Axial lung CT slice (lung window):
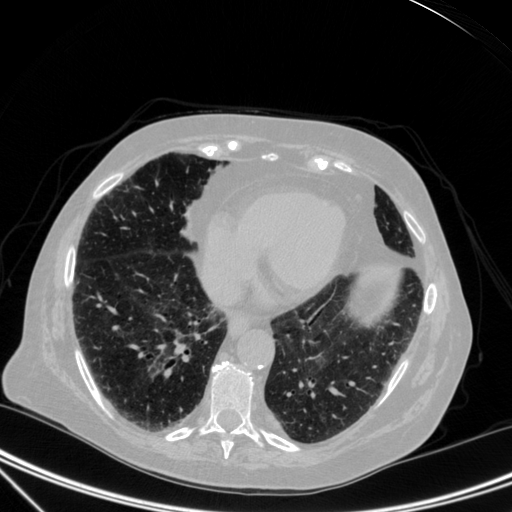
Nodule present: no